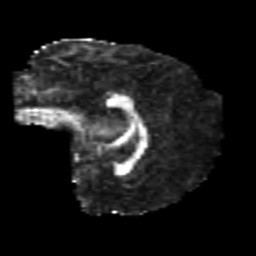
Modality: FA
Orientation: sagittal
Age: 24
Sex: female
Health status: healthy
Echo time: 0.074 s